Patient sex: M
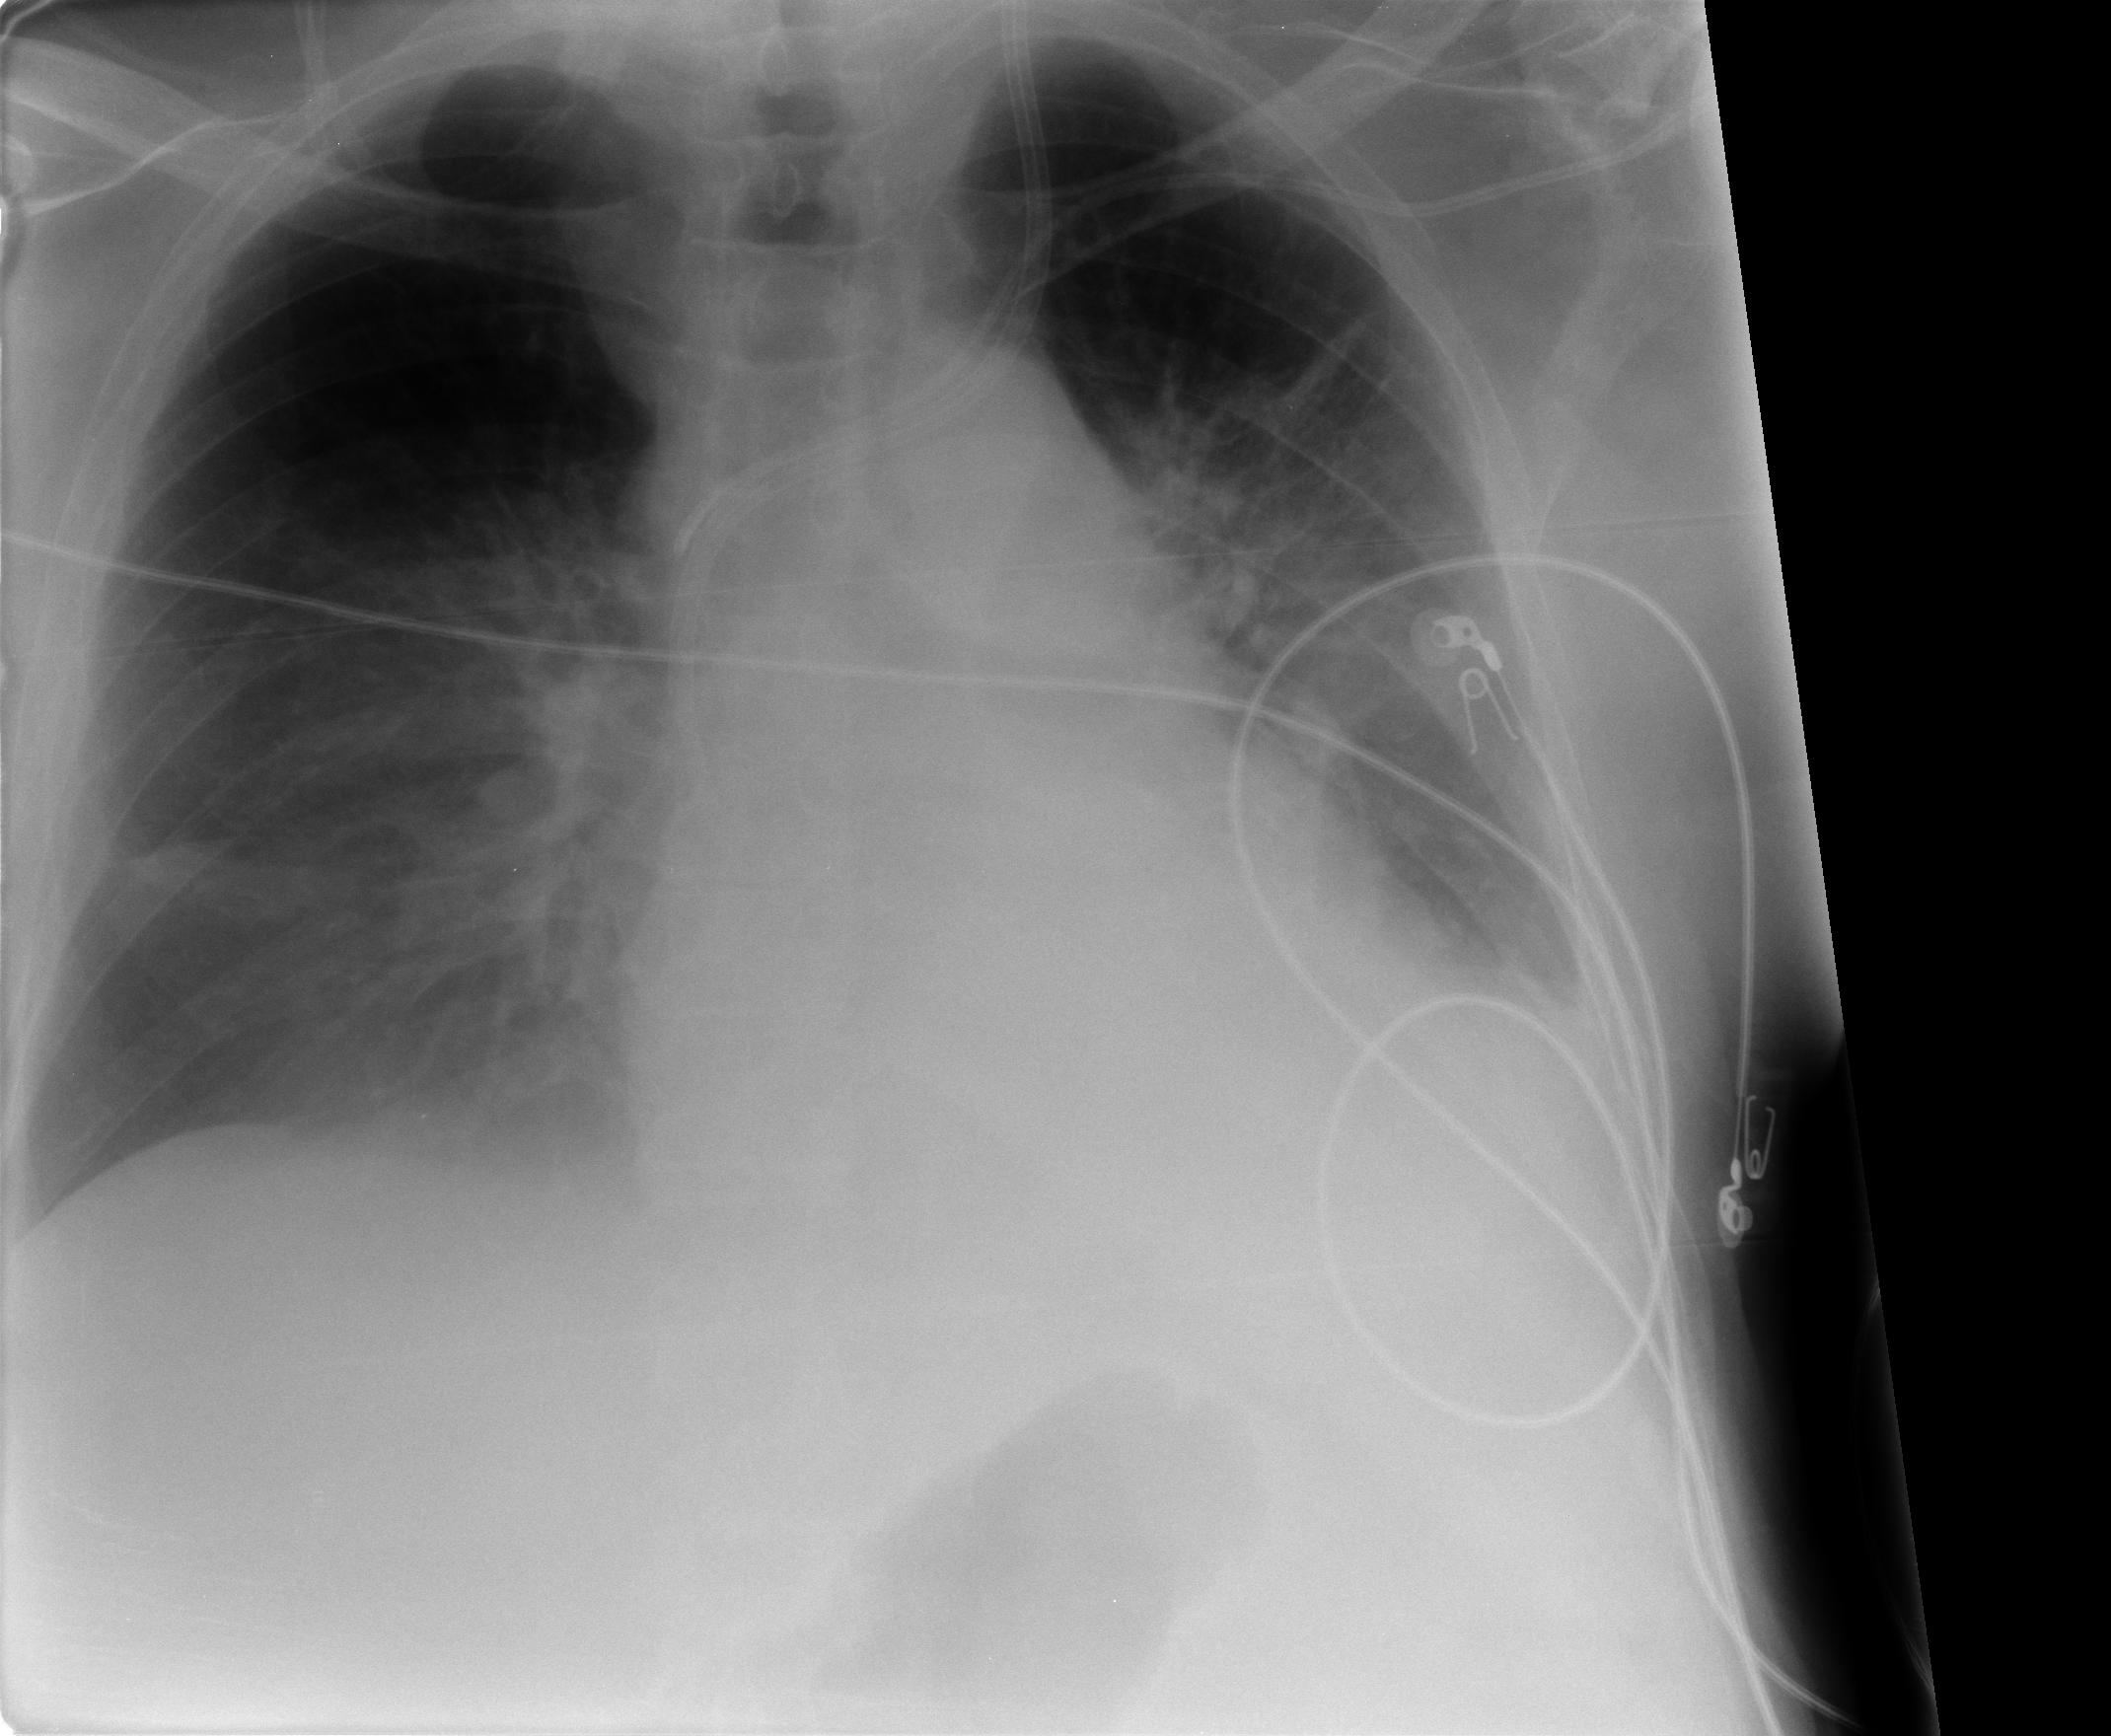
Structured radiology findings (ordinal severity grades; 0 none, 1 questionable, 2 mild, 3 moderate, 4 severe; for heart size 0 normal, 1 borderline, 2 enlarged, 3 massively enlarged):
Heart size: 1
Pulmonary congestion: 2
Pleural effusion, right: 0
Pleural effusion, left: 2
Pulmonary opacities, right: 0
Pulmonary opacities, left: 0
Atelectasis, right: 0
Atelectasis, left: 2